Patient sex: M
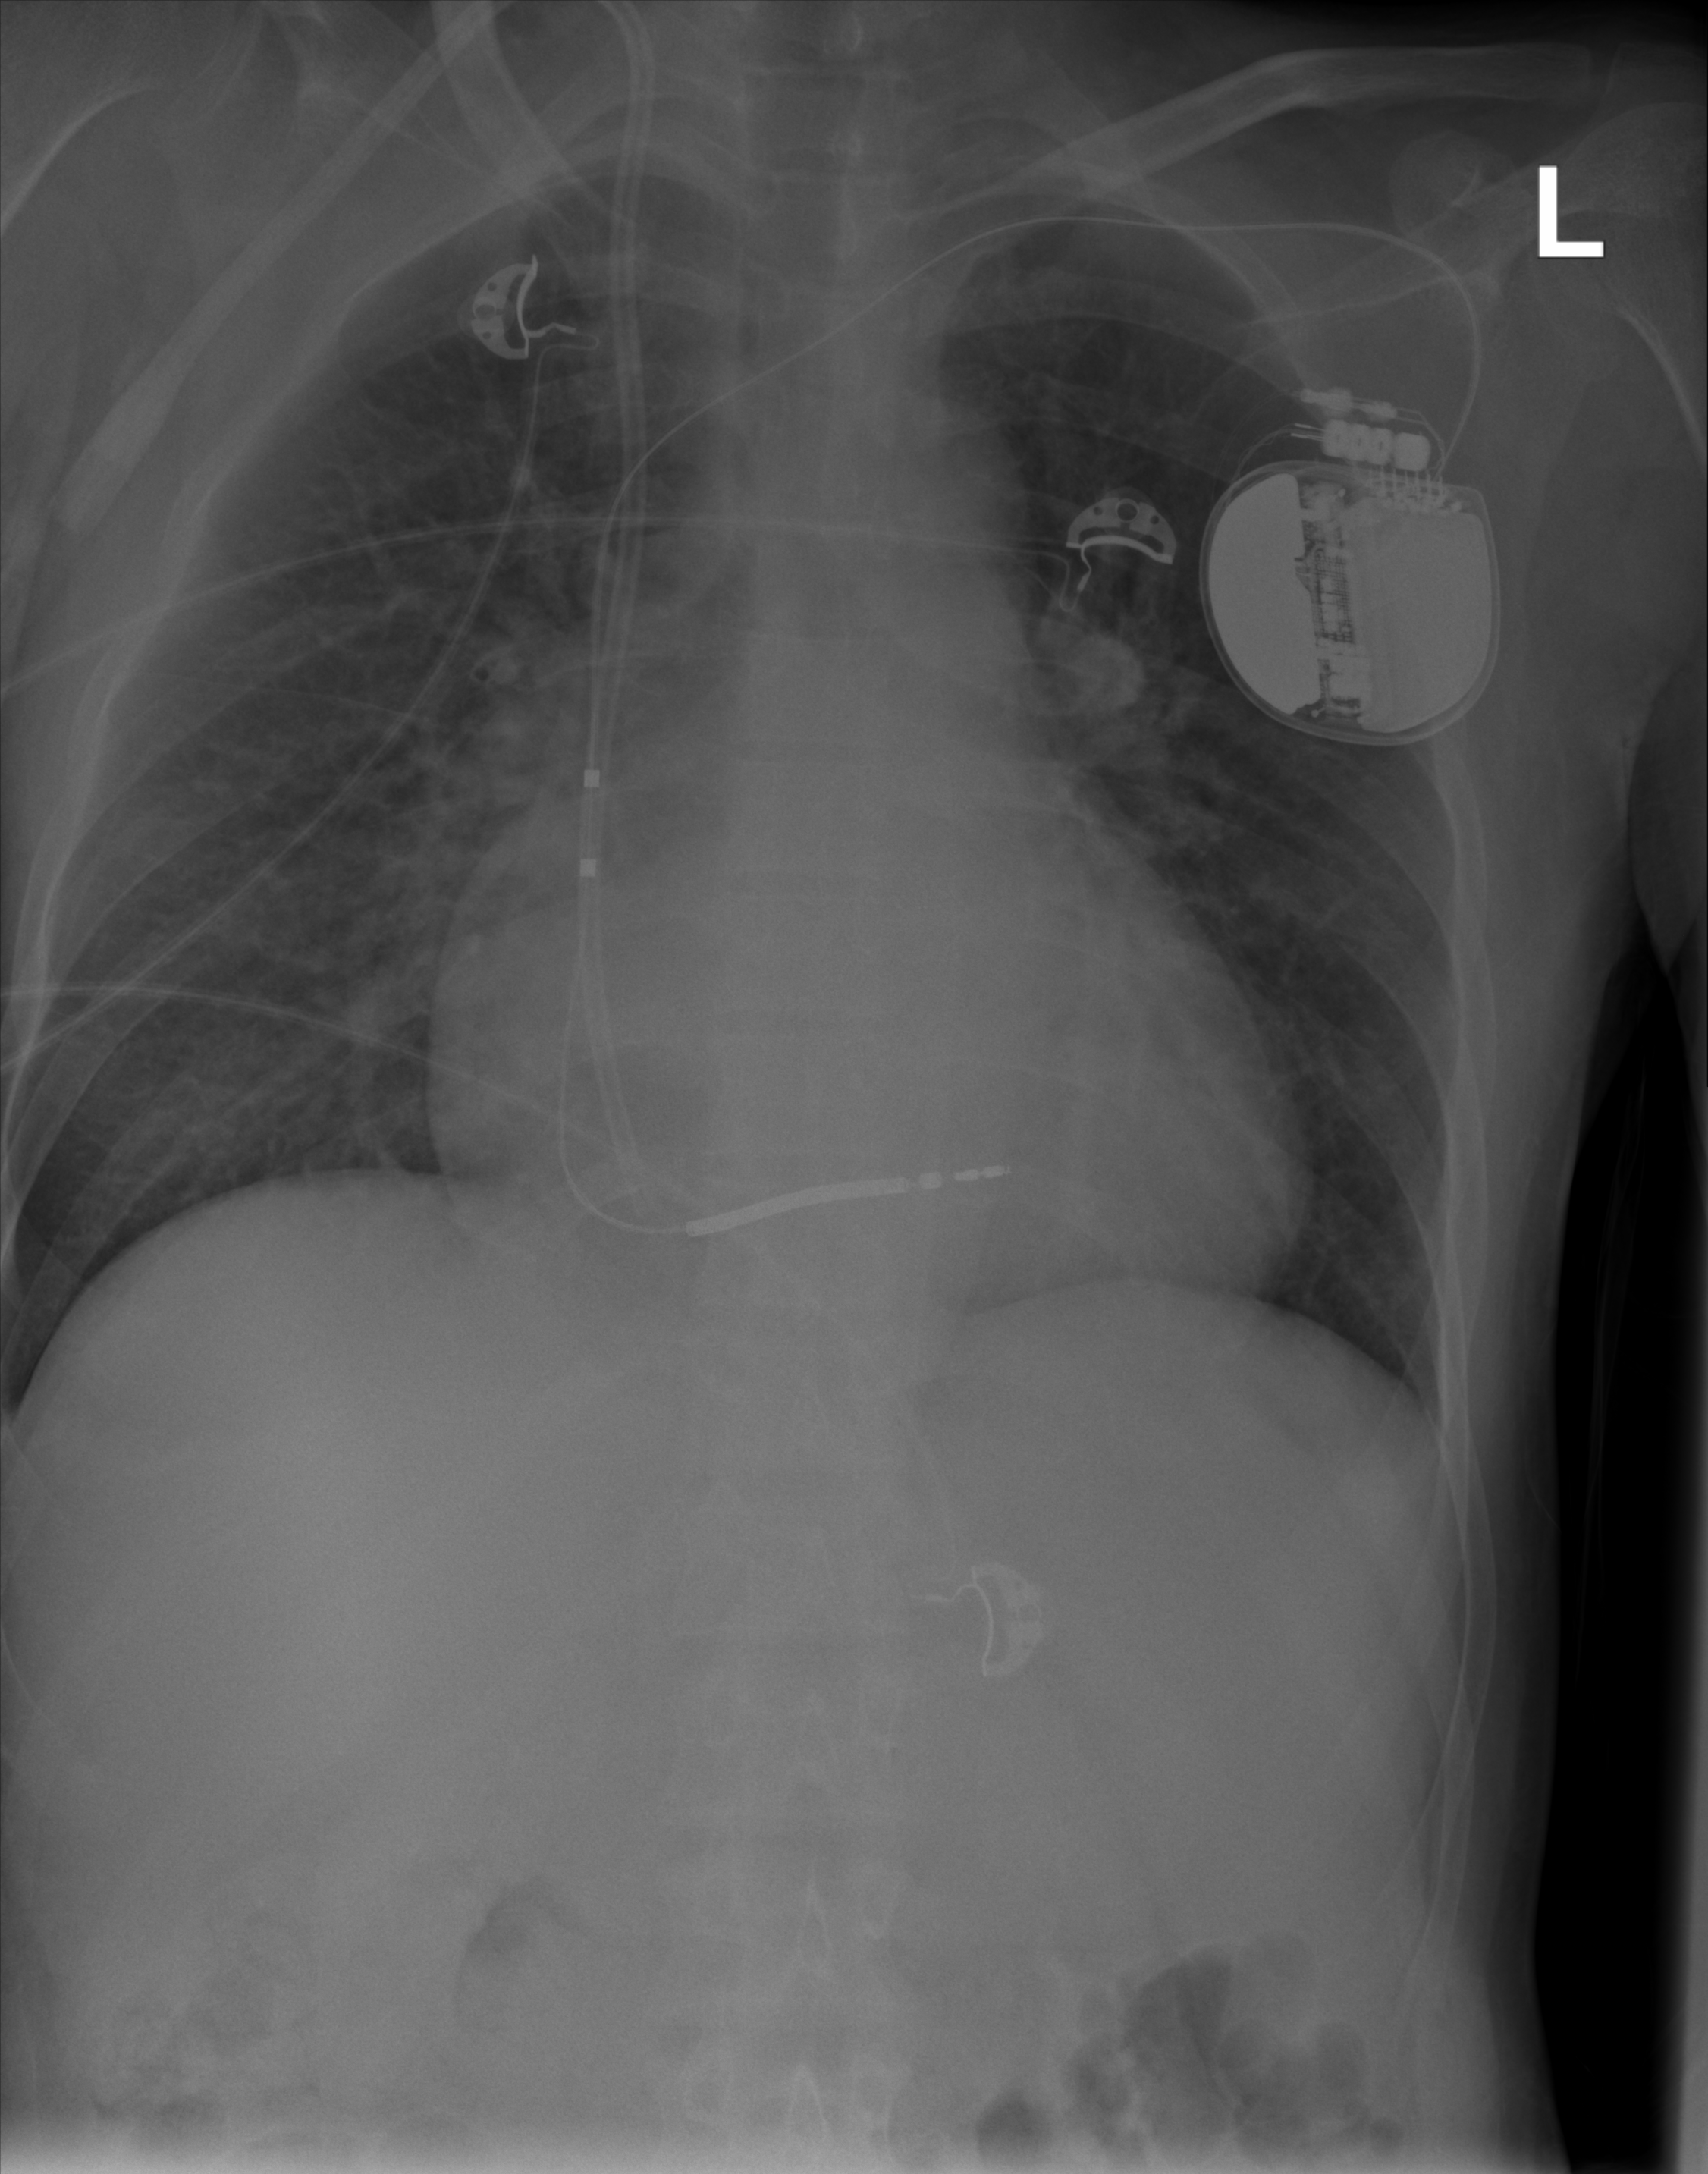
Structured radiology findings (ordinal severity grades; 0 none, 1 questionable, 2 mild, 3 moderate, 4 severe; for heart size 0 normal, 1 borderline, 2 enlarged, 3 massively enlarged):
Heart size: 0
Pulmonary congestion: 0
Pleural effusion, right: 0
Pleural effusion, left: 0
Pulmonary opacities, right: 0
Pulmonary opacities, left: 0
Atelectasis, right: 1
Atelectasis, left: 0